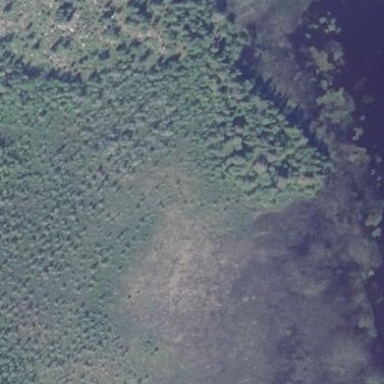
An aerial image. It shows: Bog wetland area.